Aerial crown-view tile of a tropical tree (Barro Colorado Island, Panama), acquired 20240918:
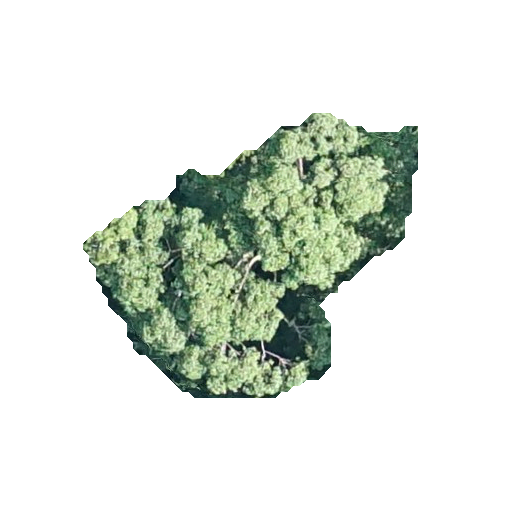
Species: Ocotea leptobotra
GBIF accepted scientific name: Ocotea leptobotra
Crown area: 91.724 m²